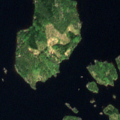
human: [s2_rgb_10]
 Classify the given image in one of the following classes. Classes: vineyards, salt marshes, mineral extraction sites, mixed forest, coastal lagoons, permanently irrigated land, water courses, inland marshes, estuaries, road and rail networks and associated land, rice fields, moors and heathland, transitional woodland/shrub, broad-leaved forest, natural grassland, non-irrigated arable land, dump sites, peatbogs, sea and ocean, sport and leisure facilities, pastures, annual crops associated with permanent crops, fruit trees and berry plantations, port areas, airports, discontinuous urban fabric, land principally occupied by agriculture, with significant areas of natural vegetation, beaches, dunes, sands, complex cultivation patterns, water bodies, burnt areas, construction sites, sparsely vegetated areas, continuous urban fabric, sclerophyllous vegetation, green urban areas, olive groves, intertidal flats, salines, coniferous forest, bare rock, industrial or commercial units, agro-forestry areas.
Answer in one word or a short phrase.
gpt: coniferous forest, mixed forest, water bodies